Question: I thought that it was not allowed to customize the taskbar on the iPhone. However, I noticed this app called iHandy Tip Calculator which replaces the battery icon with a fast switch icon, that pops up a view as shown. How is this allowed, and if so how can I be doing something different?

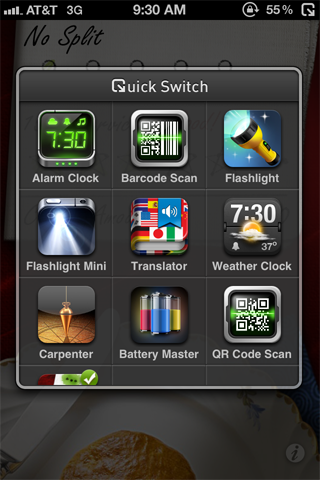
Answer: If you run the app on an iPad, you'll see, how they do it: they are overlaying the normal status bar. Also note, that the screenshots in the app store don't show this feature. I assume, they were fearing to get rejected and disabled the overlay for the screenshots.